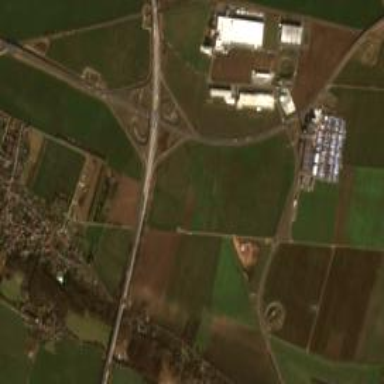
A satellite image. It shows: Motorway junction.